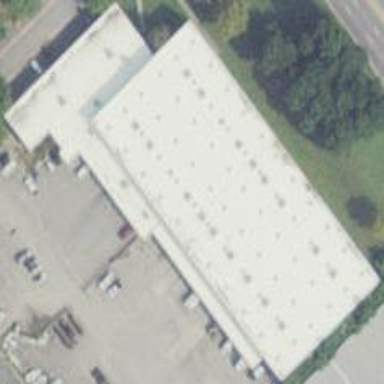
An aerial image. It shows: Industrial building.